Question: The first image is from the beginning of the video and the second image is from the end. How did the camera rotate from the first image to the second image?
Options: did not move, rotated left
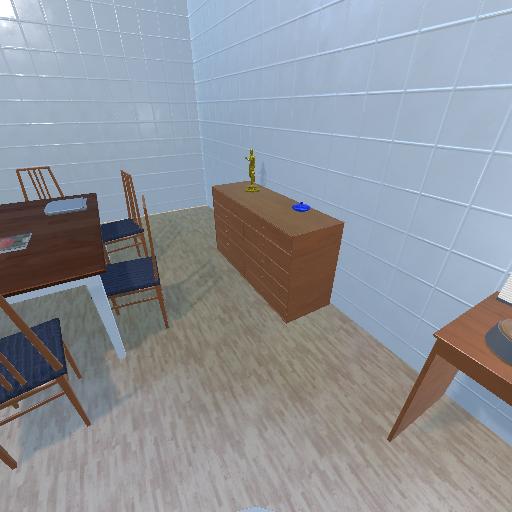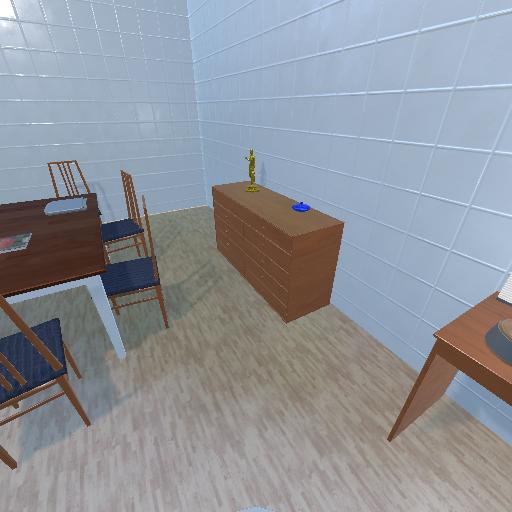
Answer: did not move